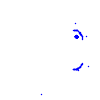
Particle: proton